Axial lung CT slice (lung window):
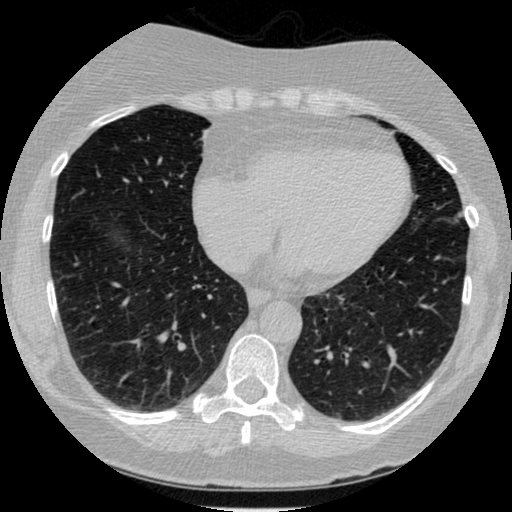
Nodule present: no